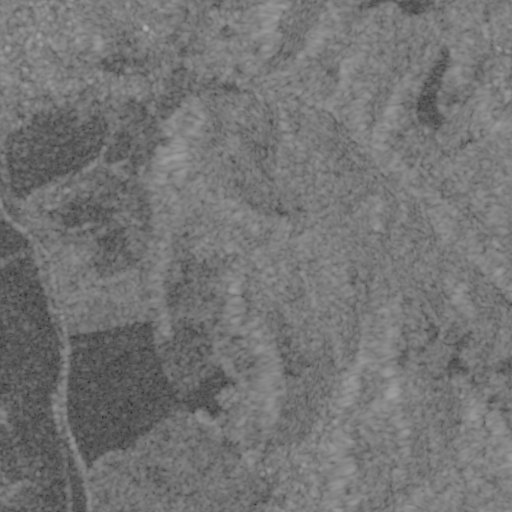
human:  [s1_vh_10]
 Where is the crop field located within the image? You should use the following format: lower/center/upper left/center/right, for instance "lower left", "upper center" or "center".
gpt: The crop field is located in the upper left of the image.
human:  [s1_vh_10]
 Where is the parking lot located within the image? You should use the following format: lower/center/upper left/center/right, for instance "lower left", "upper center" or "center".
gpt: The parking lot is located in the upper center of the image.
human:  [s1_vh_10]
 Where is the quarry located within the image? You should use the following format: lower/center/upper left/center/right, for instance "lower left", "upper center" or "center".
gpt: The quarry is located in the center left of the image.
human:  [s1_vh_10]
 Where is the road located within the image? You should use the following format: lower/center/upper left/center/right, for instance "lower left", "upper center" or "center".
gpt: There is no road in the image.

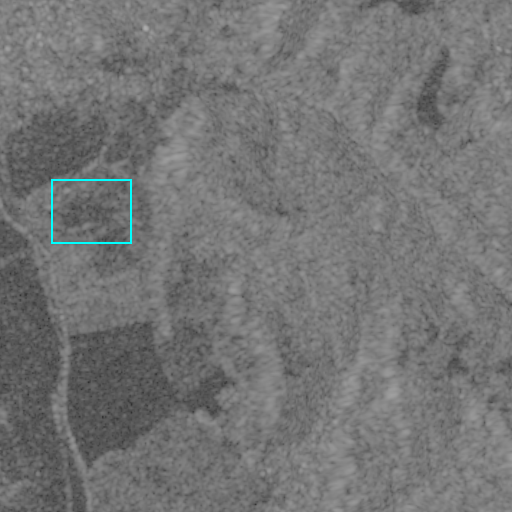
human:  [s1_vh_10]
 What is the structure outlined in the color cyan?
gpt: The structure outlined in cyan is a quarry.
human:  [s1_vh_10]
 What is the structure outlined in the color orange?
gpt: There is no orange outline.